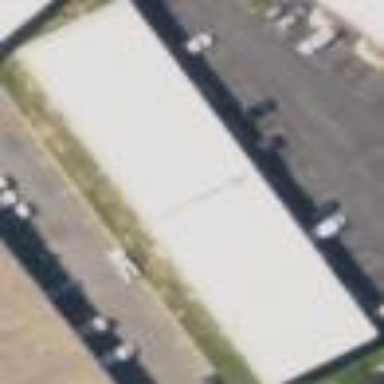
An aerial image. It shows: Commercial building.